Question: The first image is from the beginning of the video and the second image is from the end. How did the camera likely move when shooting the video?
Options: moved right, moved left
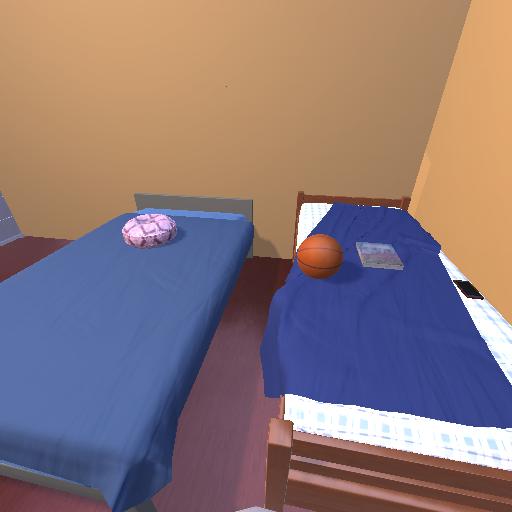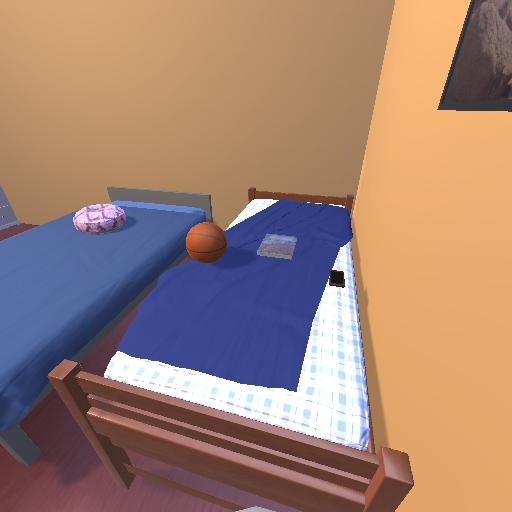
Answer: moved right